Current action and preconditions to check: trajectory_clear

Your task: For each precondition in the list above, predict whether it will hold at this action.

Consider the current scene as observed from the mobile robot's camera, and analyze the predicted future states of all dynamic agents (e.g., people, animals, vehicles, or any moving entities) within the NEXT SECOND.

IMPORTANT: Only answer "very likely" if you are absolutely certain—based on strong, clear evidence—that a dynamic agent will violate the precondition in the predicted future state. Do NOT answer "very likely" for unlikely, ambiguous, or low-probability risks.

Ask yourself for each precondition: Is there a high probability, with clear and convincing evidence, that the predicted future states of any dynamic agent will interfere with the predicted future state of the currently executing action within the NEXT SECOND, causing that precondition to fail?

Assess the risk level based on these predictions. Use "likely" or "very likely" if motions create a clear risk of interference.

Use "neutral" or "improbable" if agents are nearby but their predicted paths are clearly diverging or non-conflicting.

Failure Risk Categories: "very improbable", "improbable", "neutral", "likely", "very likely"

Answer Format: Output ONLY the probability_of_failure value from these categories: "very improbable", "improbable", "neutral", "likely", "very likely"

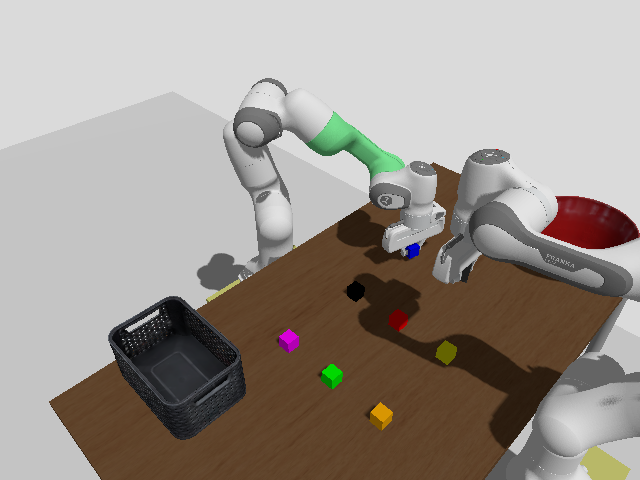

Answer: very improbable